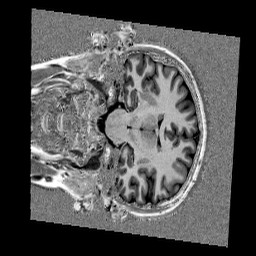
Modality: UNIT1
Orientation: coronal
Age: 32
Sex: female
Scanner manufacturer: siemens
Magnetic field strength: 3 T
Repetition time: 5 s
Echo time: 0.00298 s